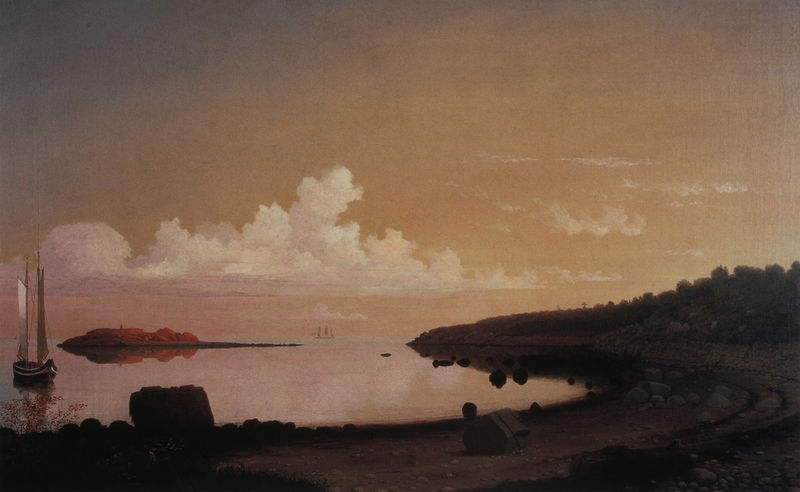
Titel: The Western Shore with Norman's Woe
Künstler: Fitz Hugh Lane
Standort: Gloucester (Massachusetts)
Institution: Cape Ann Historical Association
Schlagwörter: baum, berg, blau, dunkel, felsen, gemälde, himmel, meer, schatten, wasser, weiß, wolken, bäume, gelb, grün, landschaft, ocker, sand, see, sitzen, ufer, abend, braun, grau, hell, licht, nacht, orange, schwarz, haus, rose, rot, wolke, beige, mensch, stein, steine, bild, dämmerung, einsamkeit, erde, feld, ferne, horizont, hügel, morgen, natur, sonnenaufgang, spiegelung, strauch, büsche, hütte, sonne, insel, dunkelheit, figur, gold, rosa, wald, boot, boote, ornage, küste, ruhig, schiff, schiffe, segel, segelboot, strand, ruhe, bogen, mast, segelschiff, farben, fels, sonnenlicht, sonnenuntergang, geröll, spur, masten, stille, romantik, monet, korb, stimmung, glatt, abendrot, abendstimmung, bucht, reflexion, segelboote, truhe, sandstrand, kiste, halbkreis, eiss, reflektion, seeufer, zelt, inseln, ror, zweimaster, morgenstimmung, abenrot, eindstille, wolkenw, romatnik, mensch#, wasser wolken, seröll